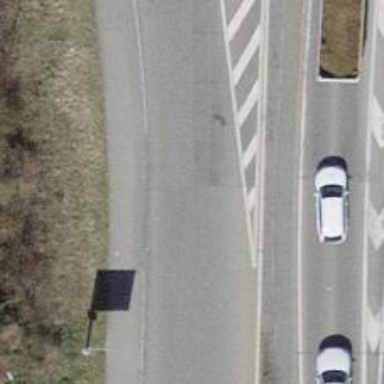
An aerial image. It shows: Secondary road with asphalt surface and dedicated cycle lane.